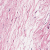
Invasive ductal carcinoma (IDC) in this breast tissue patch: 0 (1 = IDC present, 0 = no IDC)